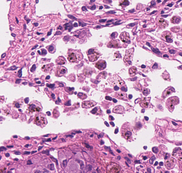
Tumor epithelial tissue: yes
Tumor-associated stroma tissue: yes
Normal tissue: no